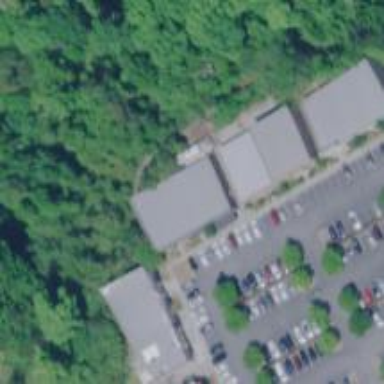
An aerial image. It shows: Fitness centre on leisure land.